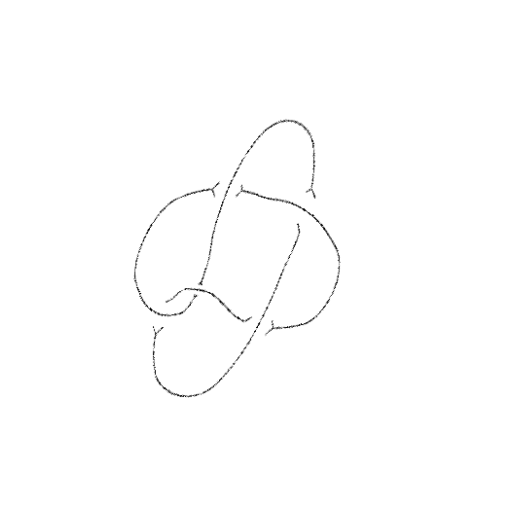
Crossing number: 5